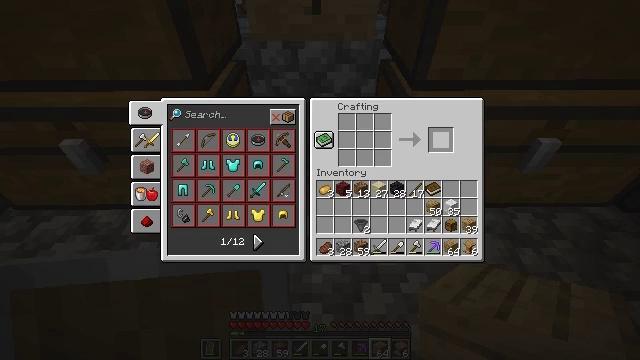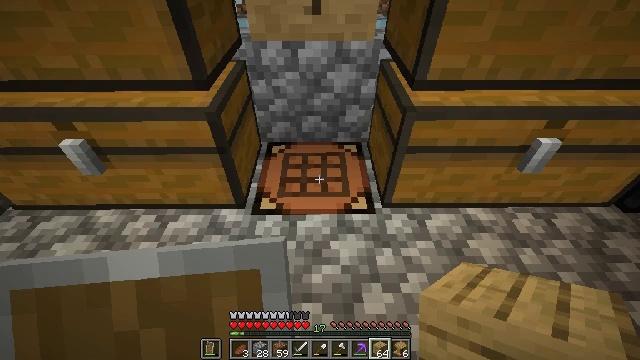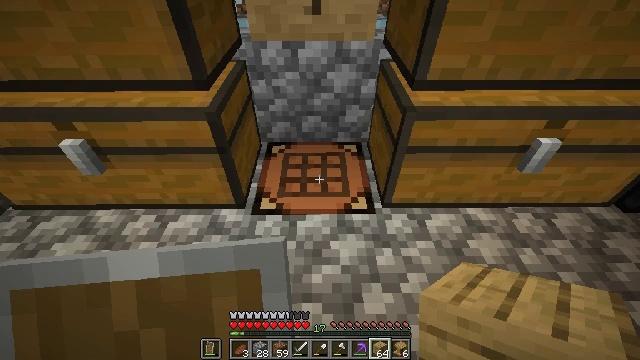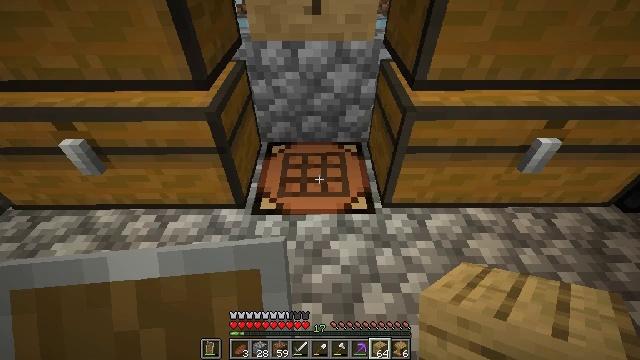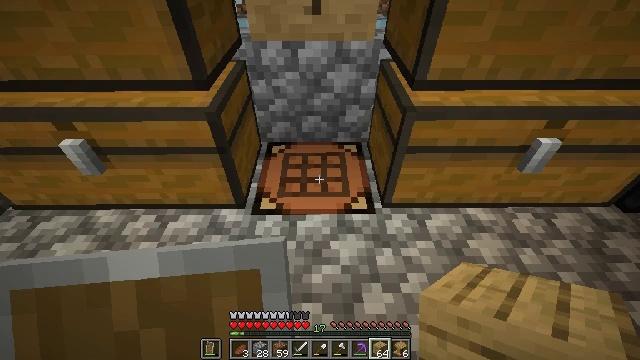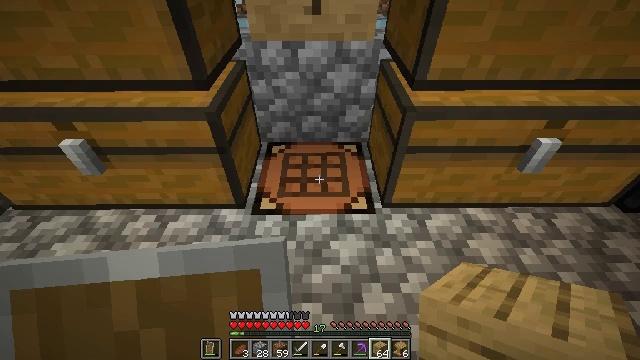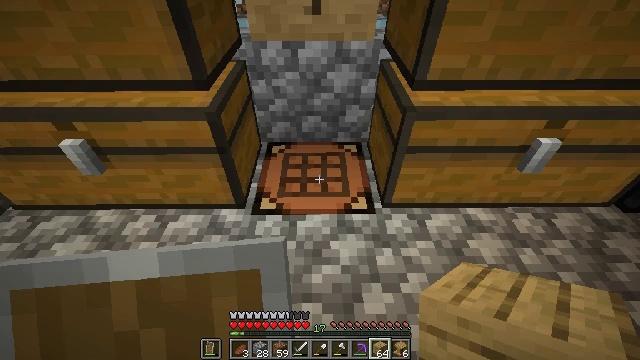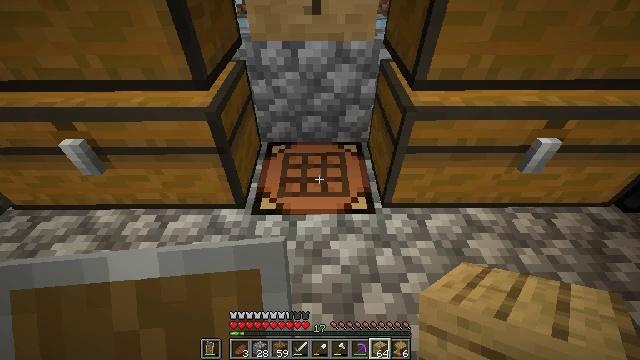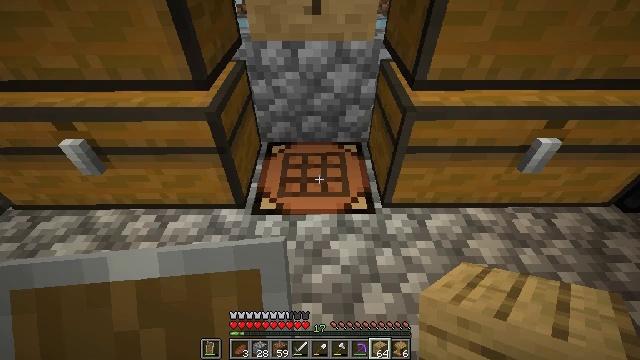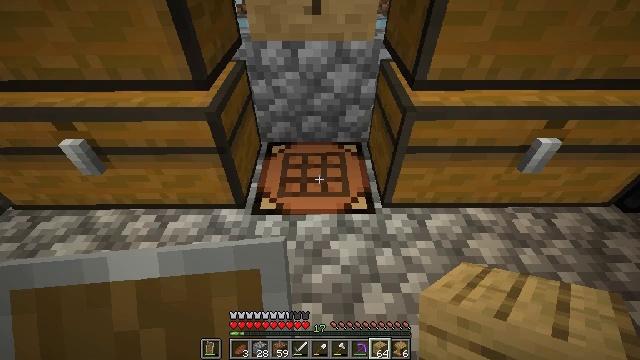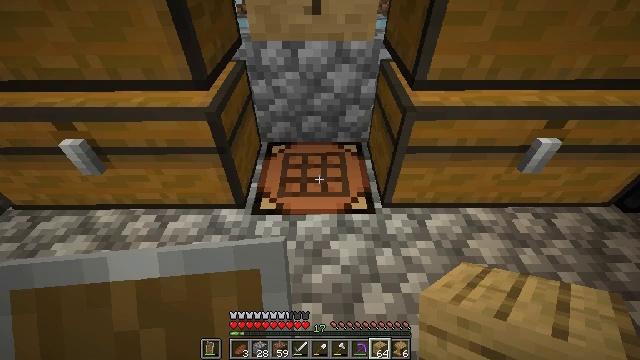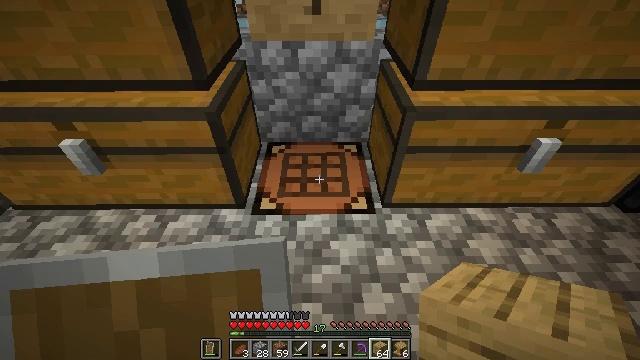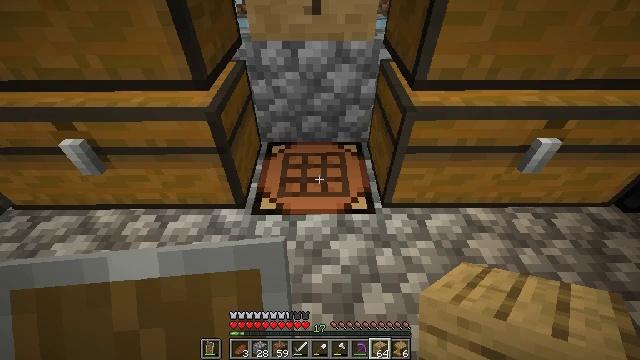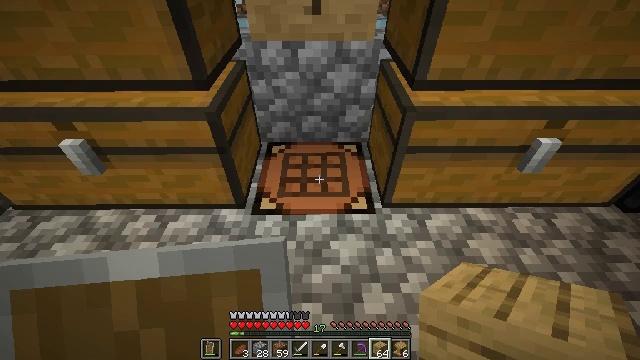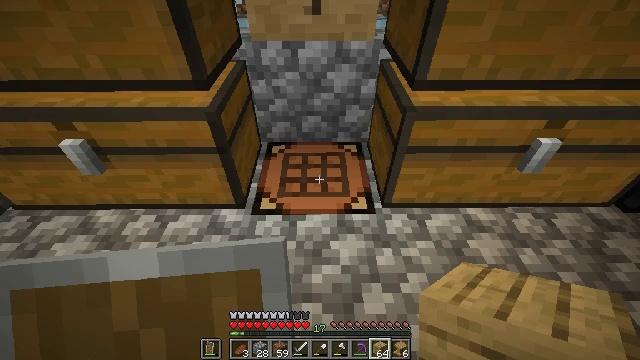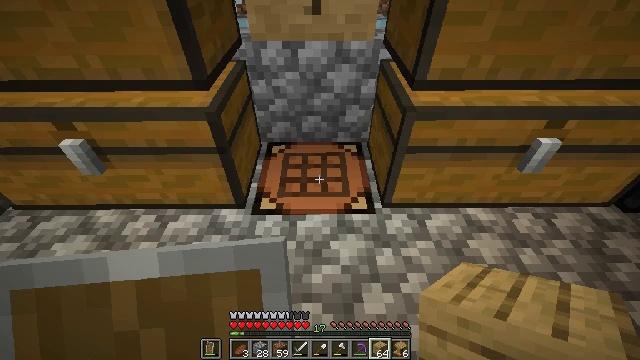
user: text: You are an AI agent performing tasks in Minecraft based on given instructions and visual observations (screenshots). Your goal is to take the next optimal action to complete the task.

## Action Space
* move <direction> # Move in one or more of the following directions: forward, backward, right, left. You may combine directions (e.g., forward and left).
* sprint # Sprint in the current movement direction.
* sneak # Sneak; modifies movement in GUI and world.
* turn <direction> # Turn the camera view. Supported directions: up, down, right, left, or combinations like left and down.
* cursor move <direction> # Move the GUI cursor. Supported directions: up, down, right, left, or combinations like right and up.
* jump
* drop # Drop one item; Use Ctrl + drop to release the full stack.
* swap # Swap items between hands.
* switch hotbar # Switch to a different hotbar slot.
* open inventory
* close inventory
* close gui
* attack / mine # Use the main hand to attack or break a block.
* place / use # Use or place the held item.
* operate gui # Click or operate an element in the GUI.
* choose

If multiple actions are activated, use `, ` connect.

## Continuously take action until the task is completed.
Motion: motion action
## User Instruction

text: Build a composter with wooden slabs.
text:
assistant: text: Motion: open inventory
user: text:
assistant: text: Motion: open inventory
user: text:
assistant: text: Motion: open inventory
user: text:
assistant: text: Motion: open inventory
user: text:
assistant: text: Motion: no_op
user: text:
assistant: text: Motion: no_op
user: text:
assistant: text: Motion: no_op
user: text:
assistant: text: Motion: no_op
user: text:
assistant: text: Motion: no_op
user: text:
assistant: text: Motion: no_op
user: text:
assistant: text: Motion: no_op
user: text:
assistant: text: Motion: no_op
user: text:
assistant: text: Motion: no_op
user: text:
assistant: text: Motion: no_op
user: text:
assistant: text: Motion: no_op
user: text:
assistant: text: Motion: no_op
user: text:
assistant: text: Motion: no_op
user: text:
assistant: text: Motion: no_op
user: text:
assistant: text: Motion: no_op
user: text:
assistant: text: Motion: no_op
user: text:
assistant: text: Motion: no_op
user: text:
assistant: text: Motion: no_op
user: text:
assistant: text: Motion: no_op
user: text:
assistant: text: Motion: turn left
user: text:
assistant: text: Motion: turn left
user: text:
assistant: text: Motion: no_op
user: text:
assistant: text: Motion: turn left
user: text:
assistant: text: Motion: no_op
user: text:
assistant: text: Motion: turn left
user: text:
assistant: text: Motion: turn left and up